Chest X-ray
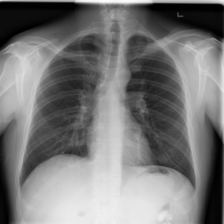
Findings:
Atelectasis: negative
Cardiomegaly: negative
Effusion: negative
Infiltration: positive
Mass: negative
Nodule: negative
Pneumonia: negative
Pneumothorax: negative
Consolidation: negative
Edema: negative
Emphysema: negative
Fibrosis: negative
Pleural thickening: negative
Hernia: negative